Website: walmart
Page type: account-selection
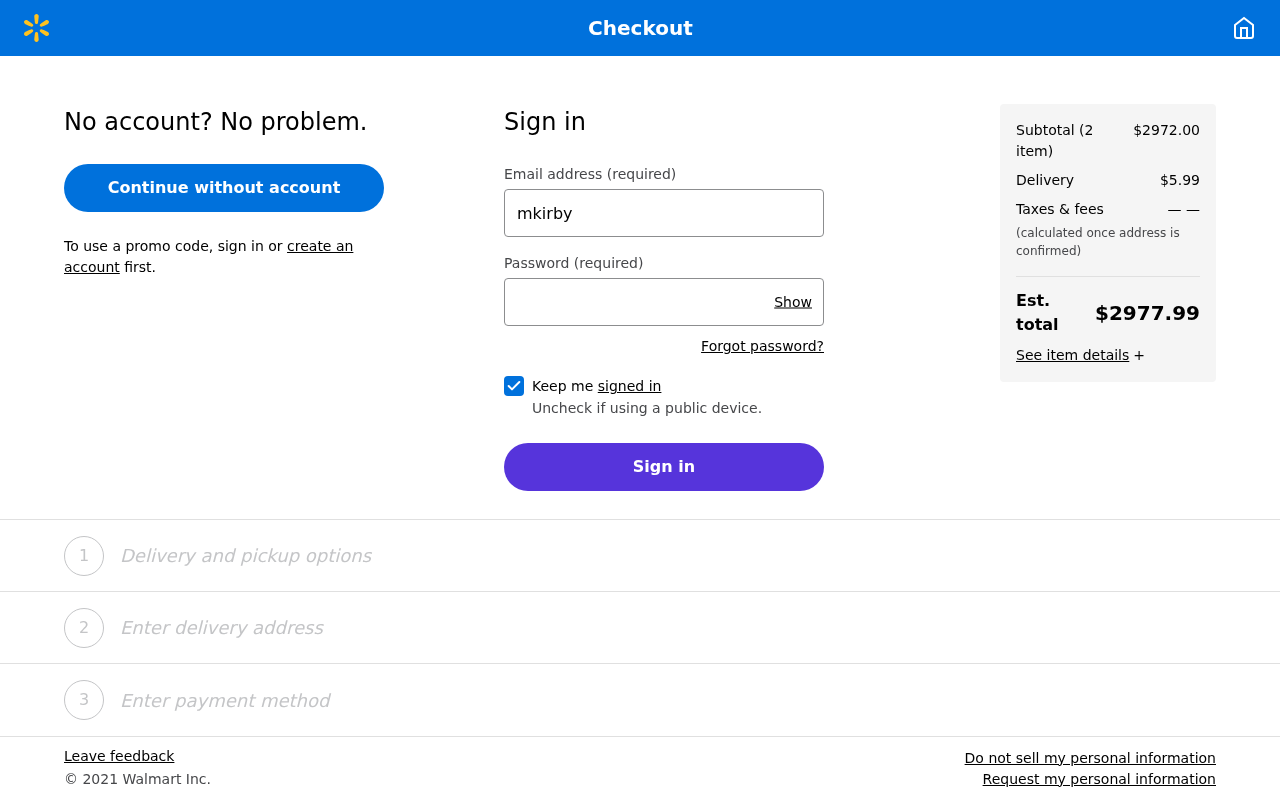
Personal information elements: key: PII_EMAIL
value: mkirby@gmail.com
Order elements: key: ORDER_NUM_ITEMS
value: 2
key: ORDER_SUBTOTAL
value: $2972.00
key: ORDER_SHIPPING_COST
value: $5.99
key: ORDER_TOTAL
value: $2977.99